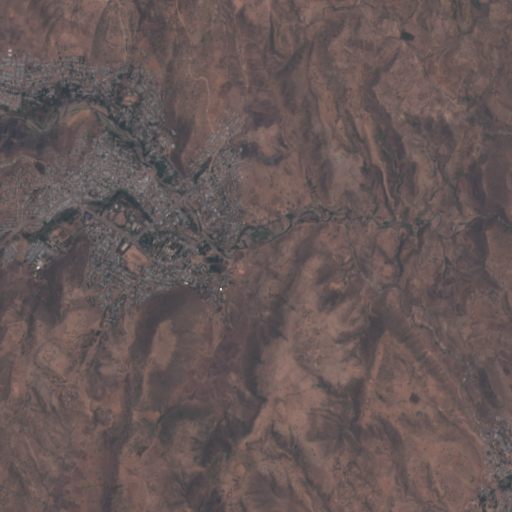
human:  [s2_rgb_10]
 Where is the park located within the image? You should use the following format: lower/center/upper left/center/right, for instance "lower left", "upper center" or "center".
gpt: The park is located in the center left of the image.
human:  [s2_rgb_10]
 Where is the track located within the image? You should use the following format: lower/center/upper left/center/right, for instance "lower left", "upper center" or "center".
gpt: The track is located in the center left of the image.
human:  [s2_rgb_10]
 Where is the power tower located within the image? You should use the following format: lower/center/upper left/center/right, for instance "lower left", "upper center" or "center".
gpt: There is no power tower in the image.